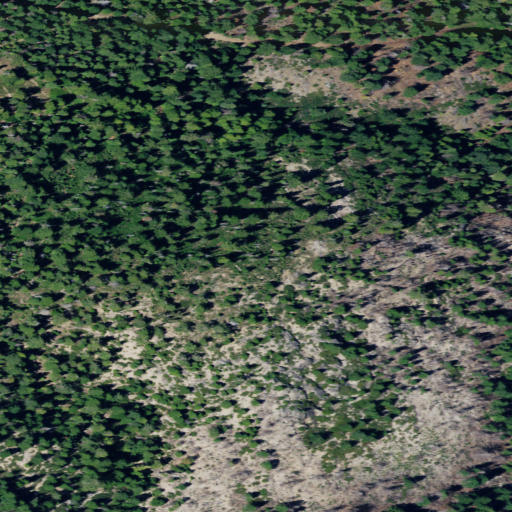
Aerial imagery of plain(s) in California named Craker Meadows containing shrub, evergreen forest, grassland, open development, and mixed forest